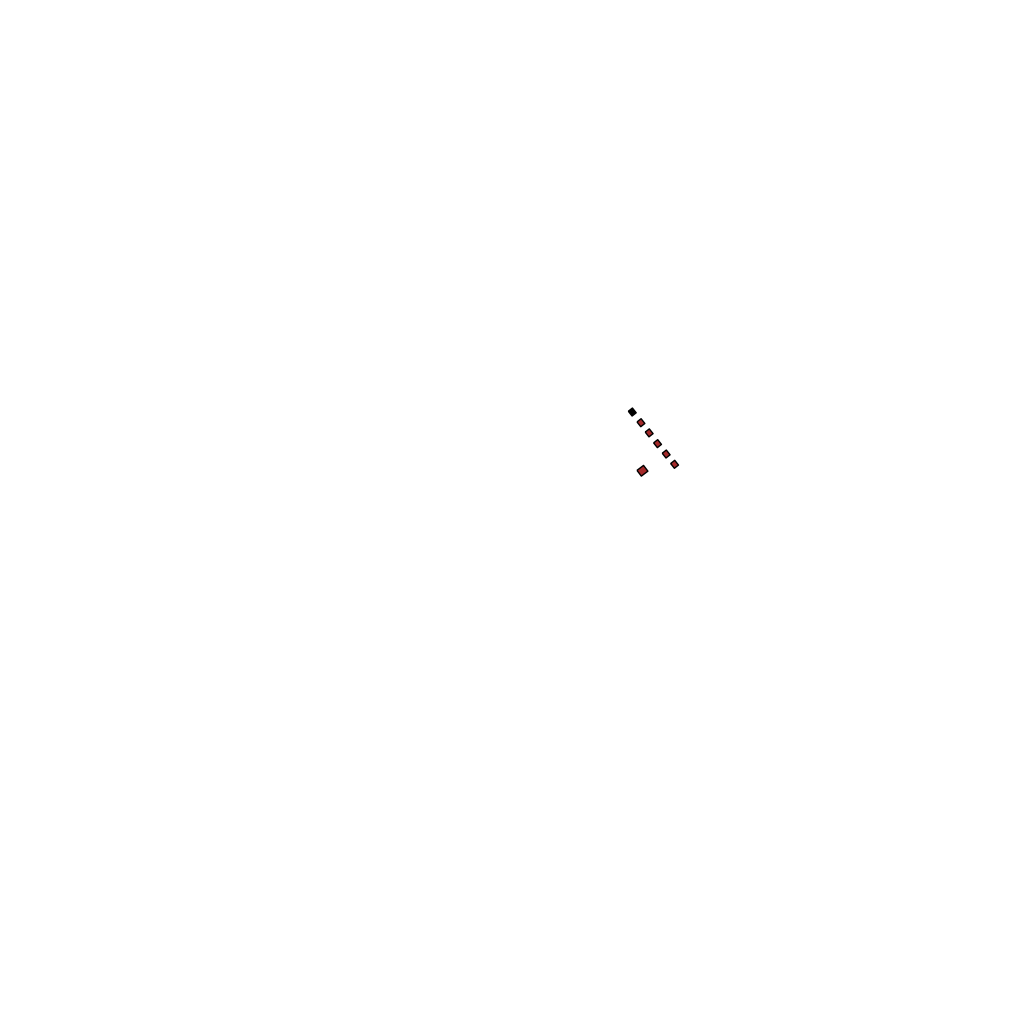
Tags: overhead vector_map, recreation, residential, special, individual_rise, density_1, Building, Facility, 1.0 km²